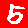
Digit: 5